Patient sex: M
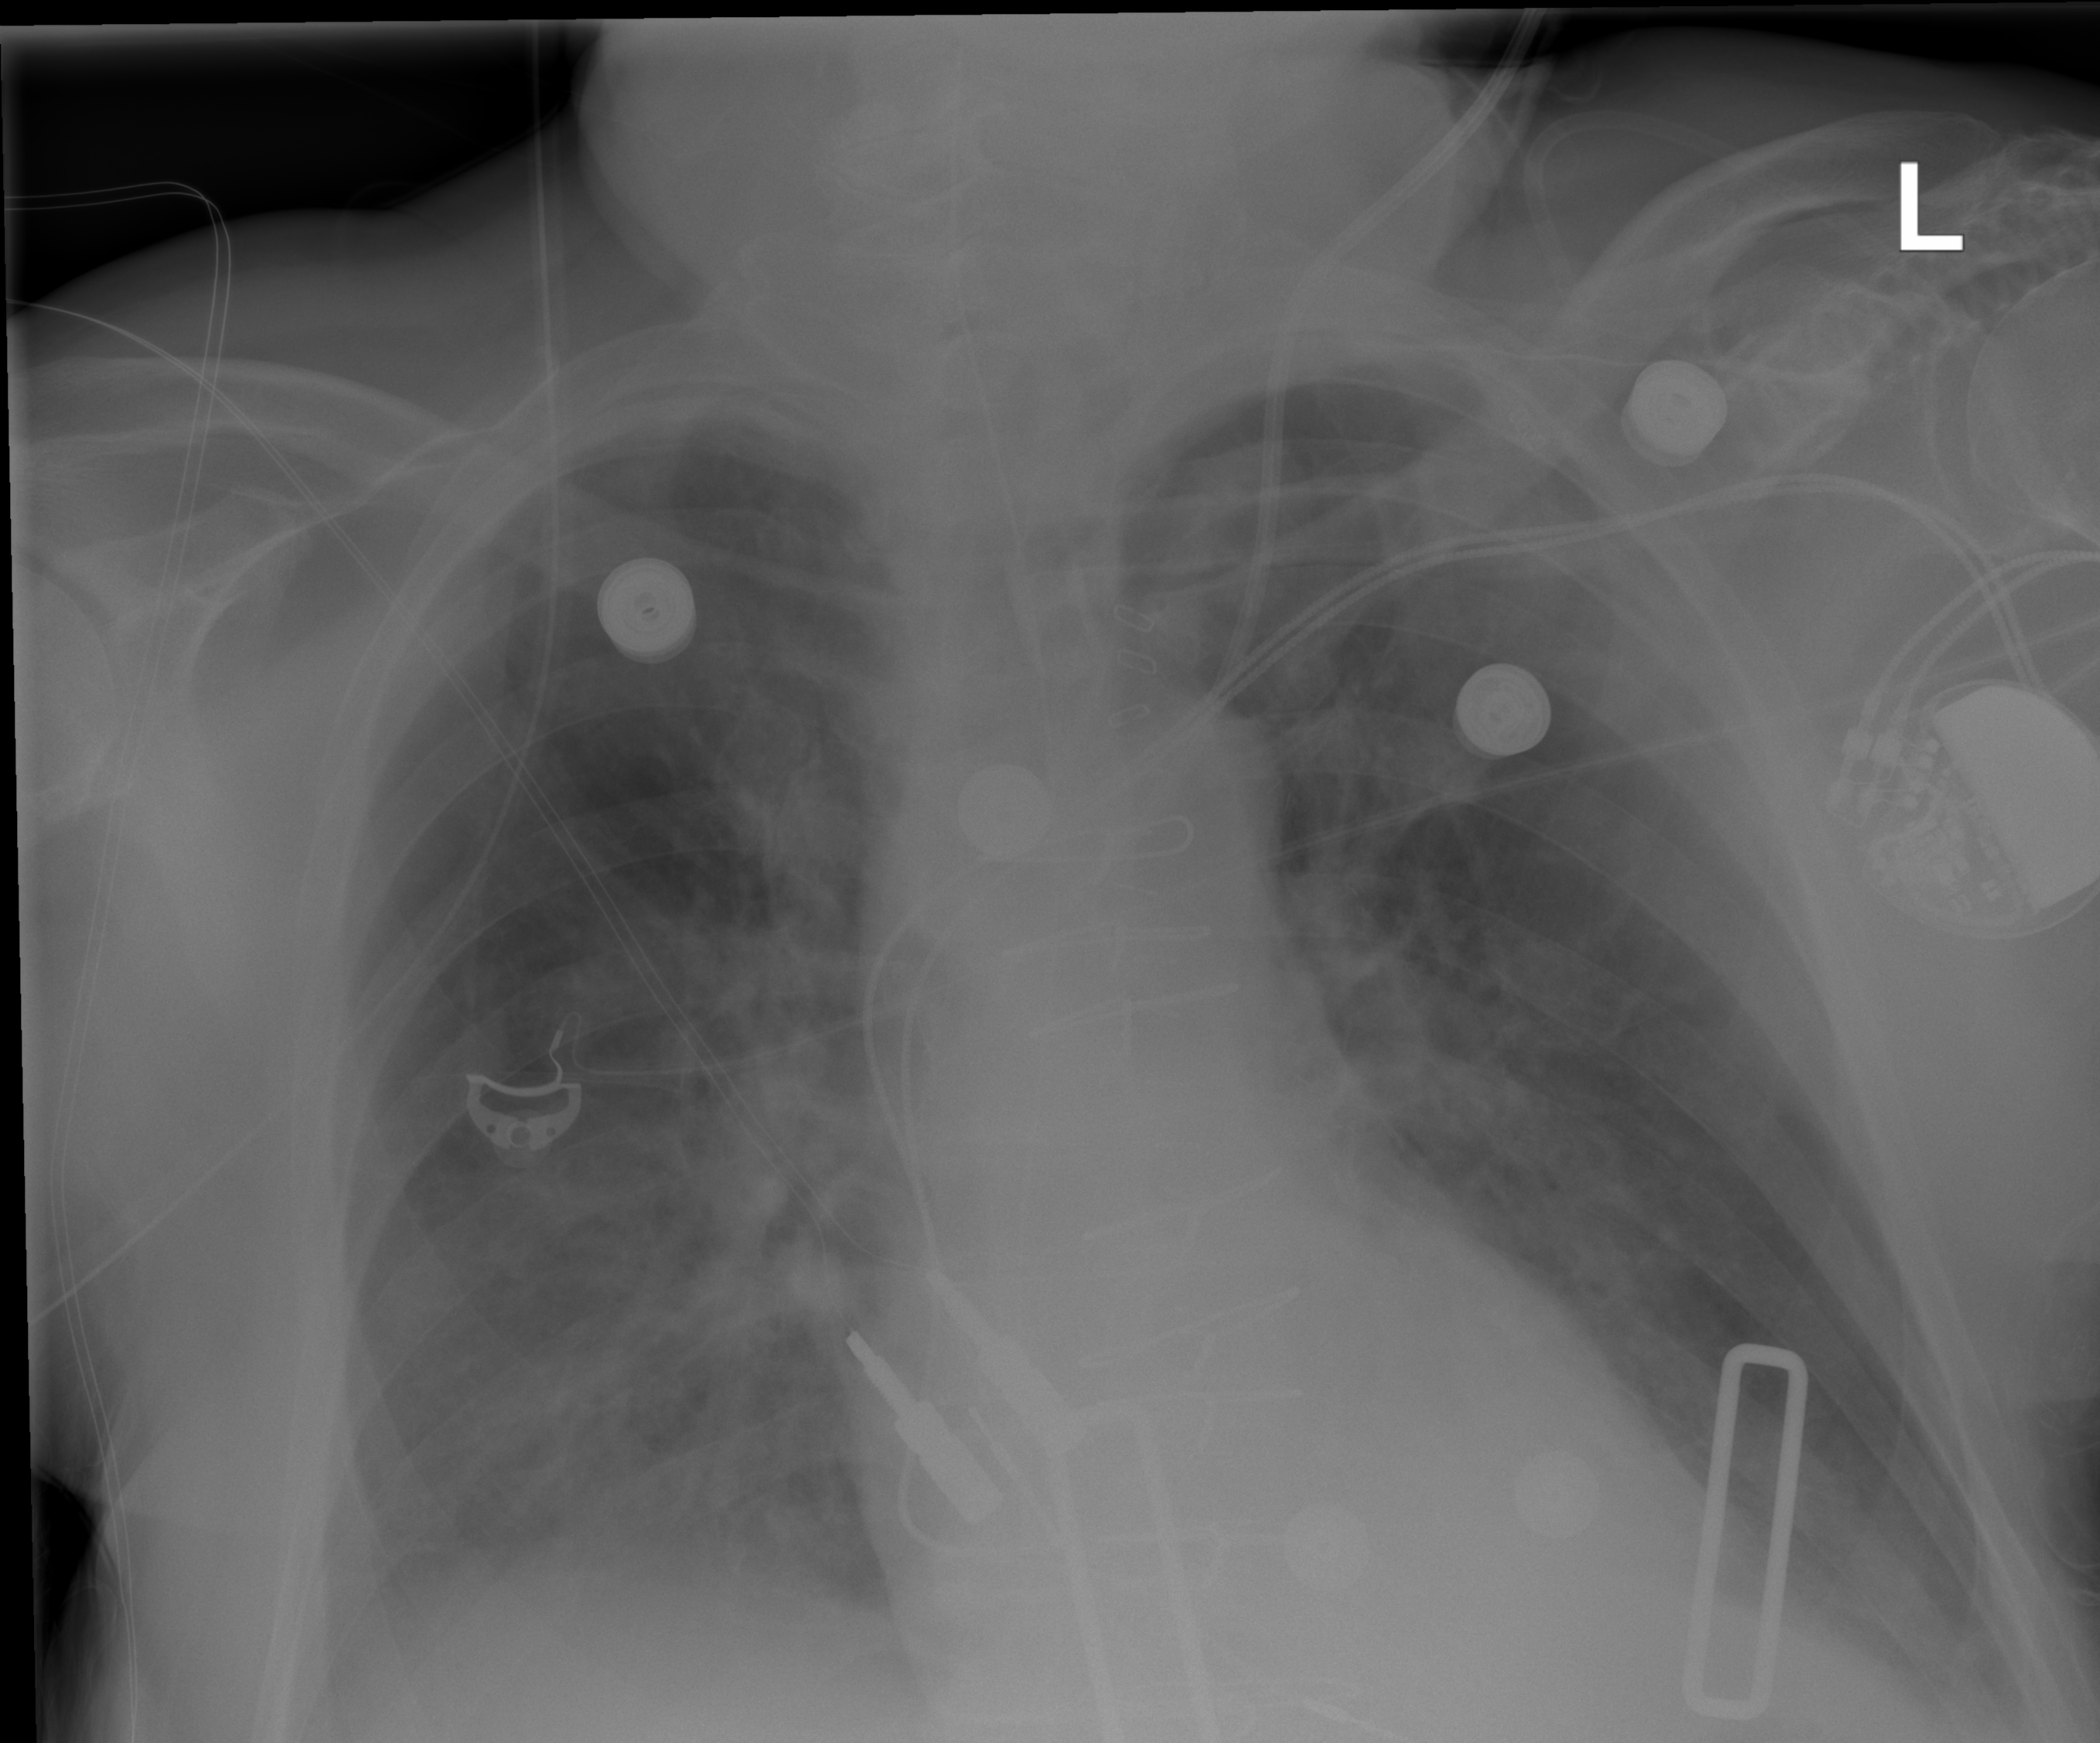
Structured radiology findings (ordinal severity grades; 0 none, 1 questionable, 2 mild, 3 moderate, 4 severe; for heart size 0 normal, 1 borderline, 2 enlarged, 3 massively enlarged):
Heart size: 0
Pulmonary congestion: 0
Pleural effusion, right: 2
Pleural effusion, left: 0
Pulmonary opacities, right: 0
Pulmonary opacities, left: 0
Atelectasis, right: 2
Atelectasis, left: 0